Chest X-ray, AP view. Patient: 52 years old, sex M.
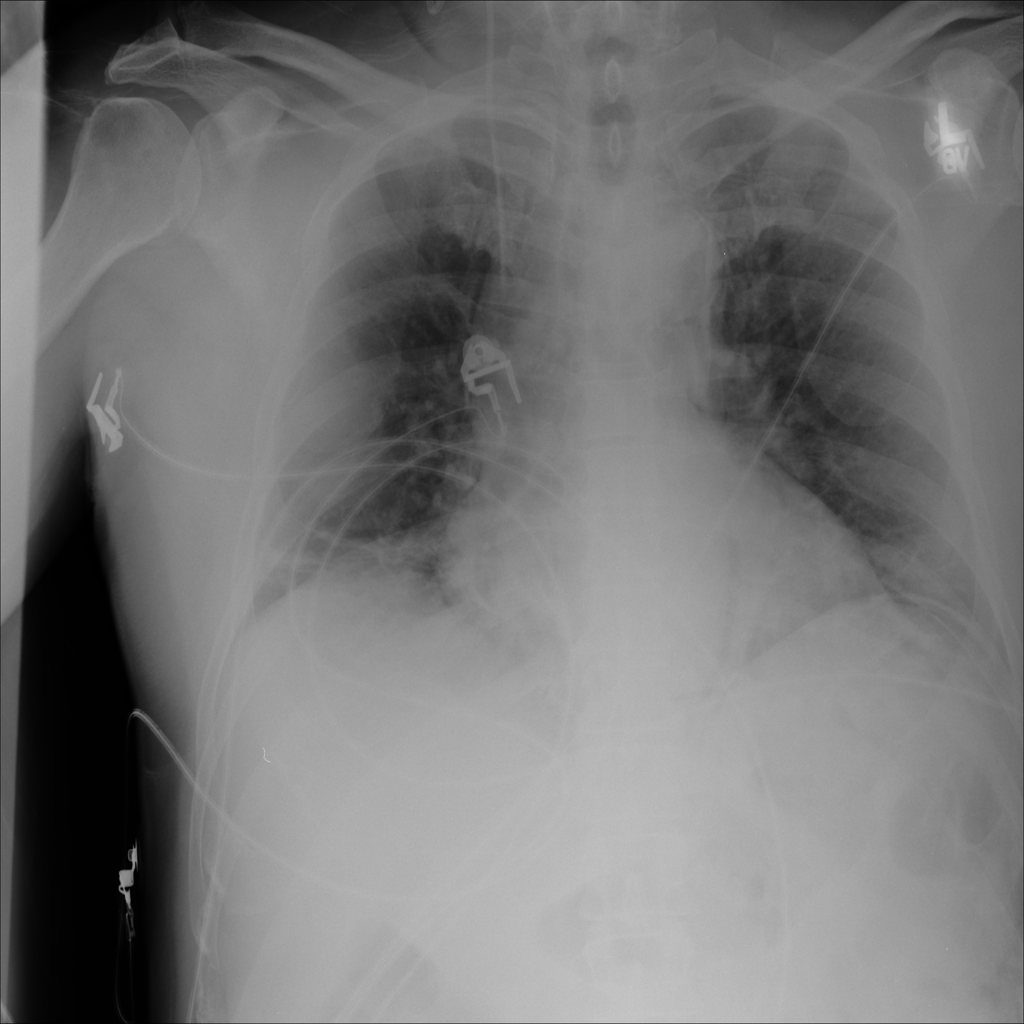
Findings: Atelectasis